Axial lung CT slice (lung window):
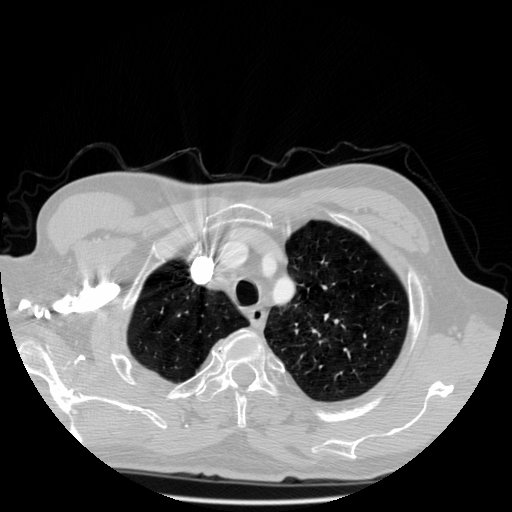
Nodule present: no